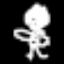
Label: angel